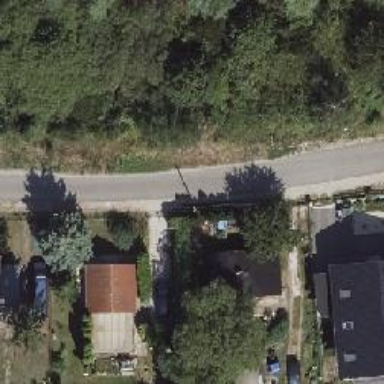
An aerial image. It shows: Asphalt road in residential area.